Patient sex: M
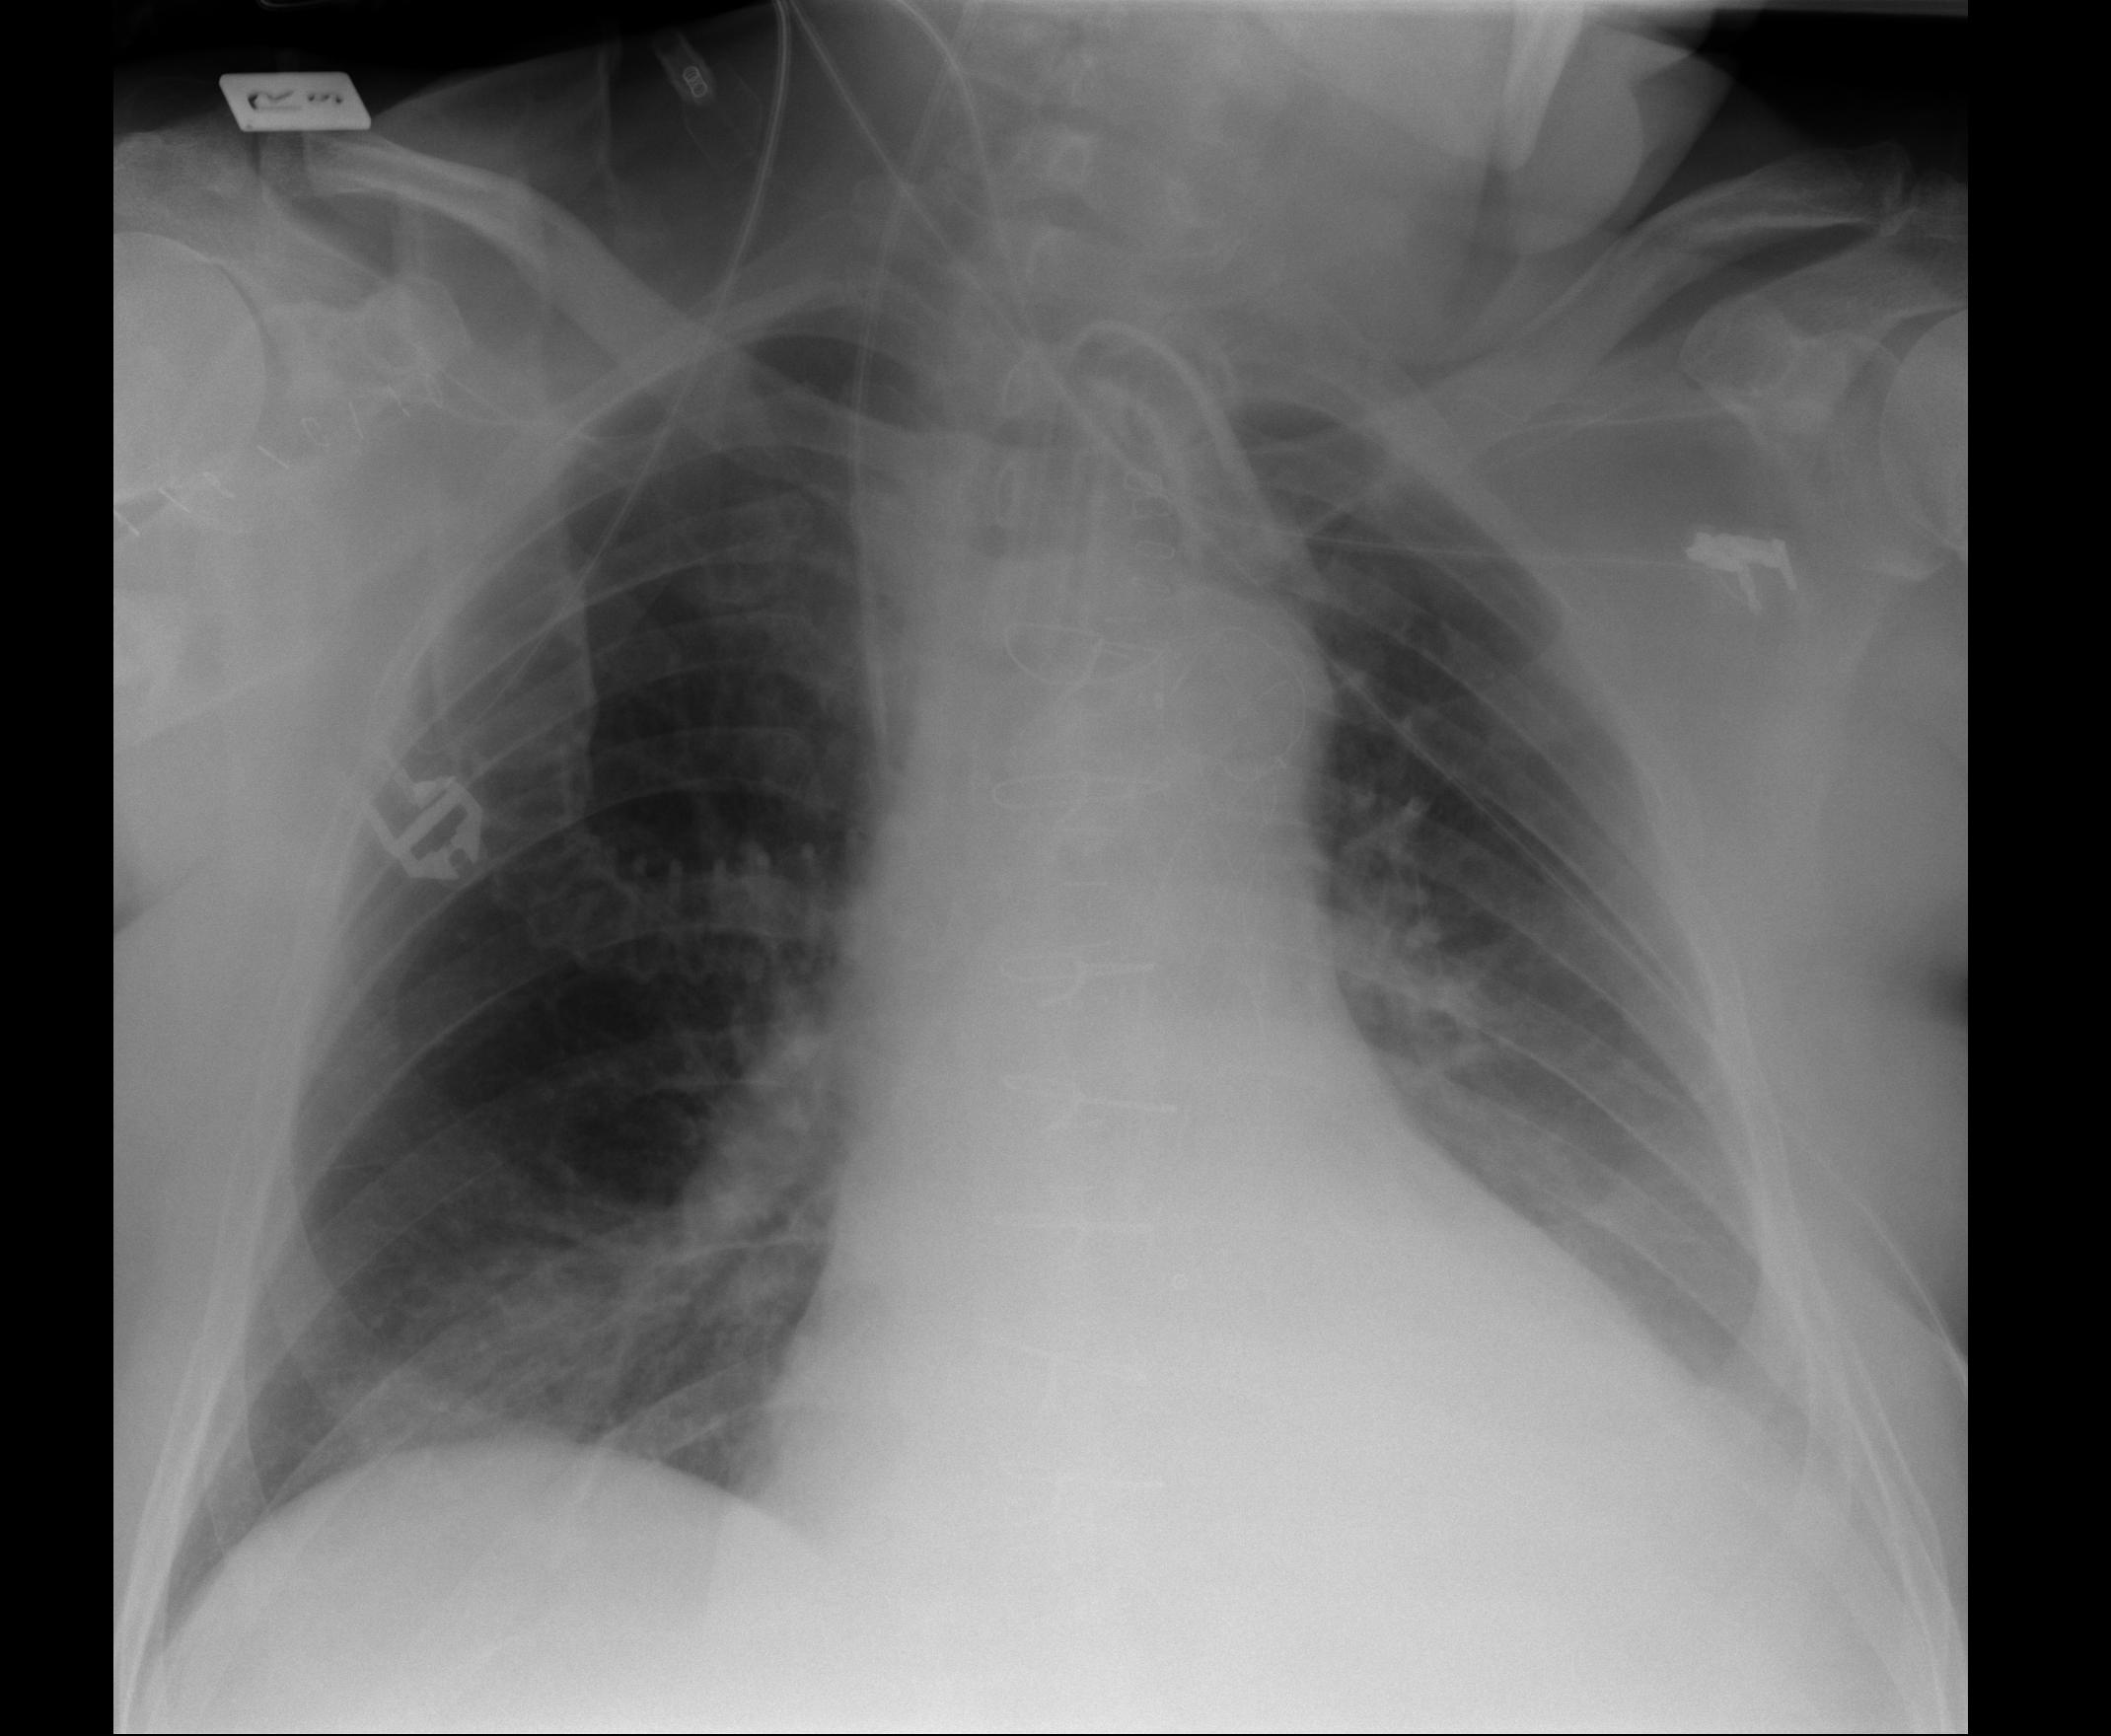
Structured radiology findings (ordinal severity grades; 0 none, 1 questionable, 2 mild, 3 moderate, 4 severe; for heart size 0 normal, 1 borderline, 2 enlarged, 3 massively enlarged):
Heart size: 2
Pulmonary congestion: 1
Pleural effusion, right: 0
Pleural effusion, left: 1
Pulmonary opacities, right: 0
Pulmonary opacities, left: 0
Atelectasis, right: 2
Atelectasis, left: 2